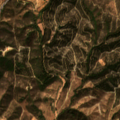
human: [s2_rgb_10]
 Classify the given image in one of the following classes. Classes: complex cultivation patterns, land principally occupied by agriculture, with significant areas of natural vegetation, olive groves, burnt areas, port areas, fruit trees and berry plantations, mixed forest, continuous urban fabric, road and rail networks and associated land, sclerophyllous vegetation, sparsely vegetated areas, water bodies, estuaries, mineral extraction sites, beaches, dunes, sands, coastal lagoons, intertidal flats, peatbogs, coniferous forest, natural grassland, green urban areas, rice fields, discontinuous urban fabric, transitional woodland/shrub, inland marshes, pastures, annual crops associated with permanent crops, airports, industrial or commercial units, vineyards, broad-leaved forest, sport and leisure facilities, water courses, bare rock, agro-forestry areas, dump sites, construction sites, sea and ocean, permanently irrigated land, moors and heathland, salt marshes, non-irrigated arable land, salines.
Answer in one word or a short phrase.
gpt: land principally occupied by agriculture, with significant areas of natural vegetation, broad-leaved forest, transitional woodland/shrub